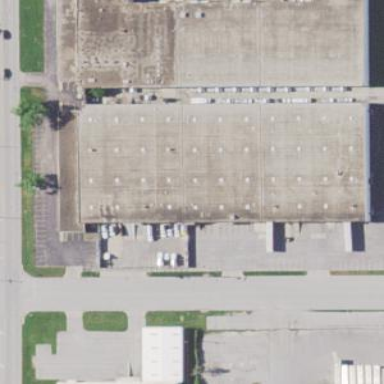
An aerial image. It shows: Office building.